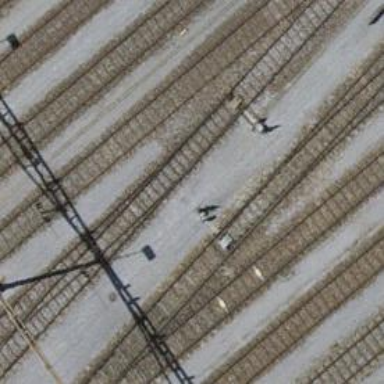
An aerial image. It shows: Railway switch.